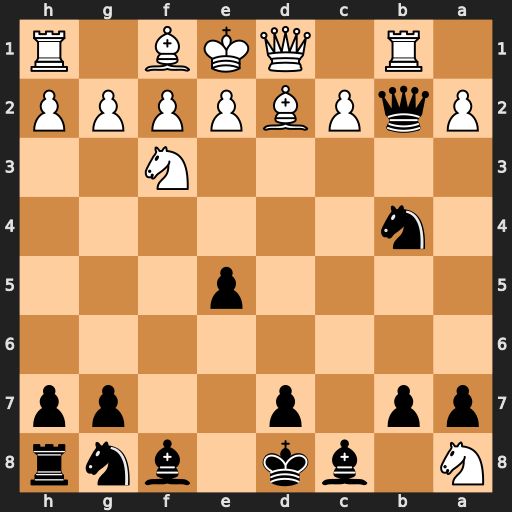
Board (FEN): N1bk1bnr/pp1p2pp/8/4p3/1n6/5N2/PqPBPPPP/1R1QKB1R
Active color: b
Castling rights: K
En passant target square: -
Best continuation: Nxc2+ Qxc2 Qxc2